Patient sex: M
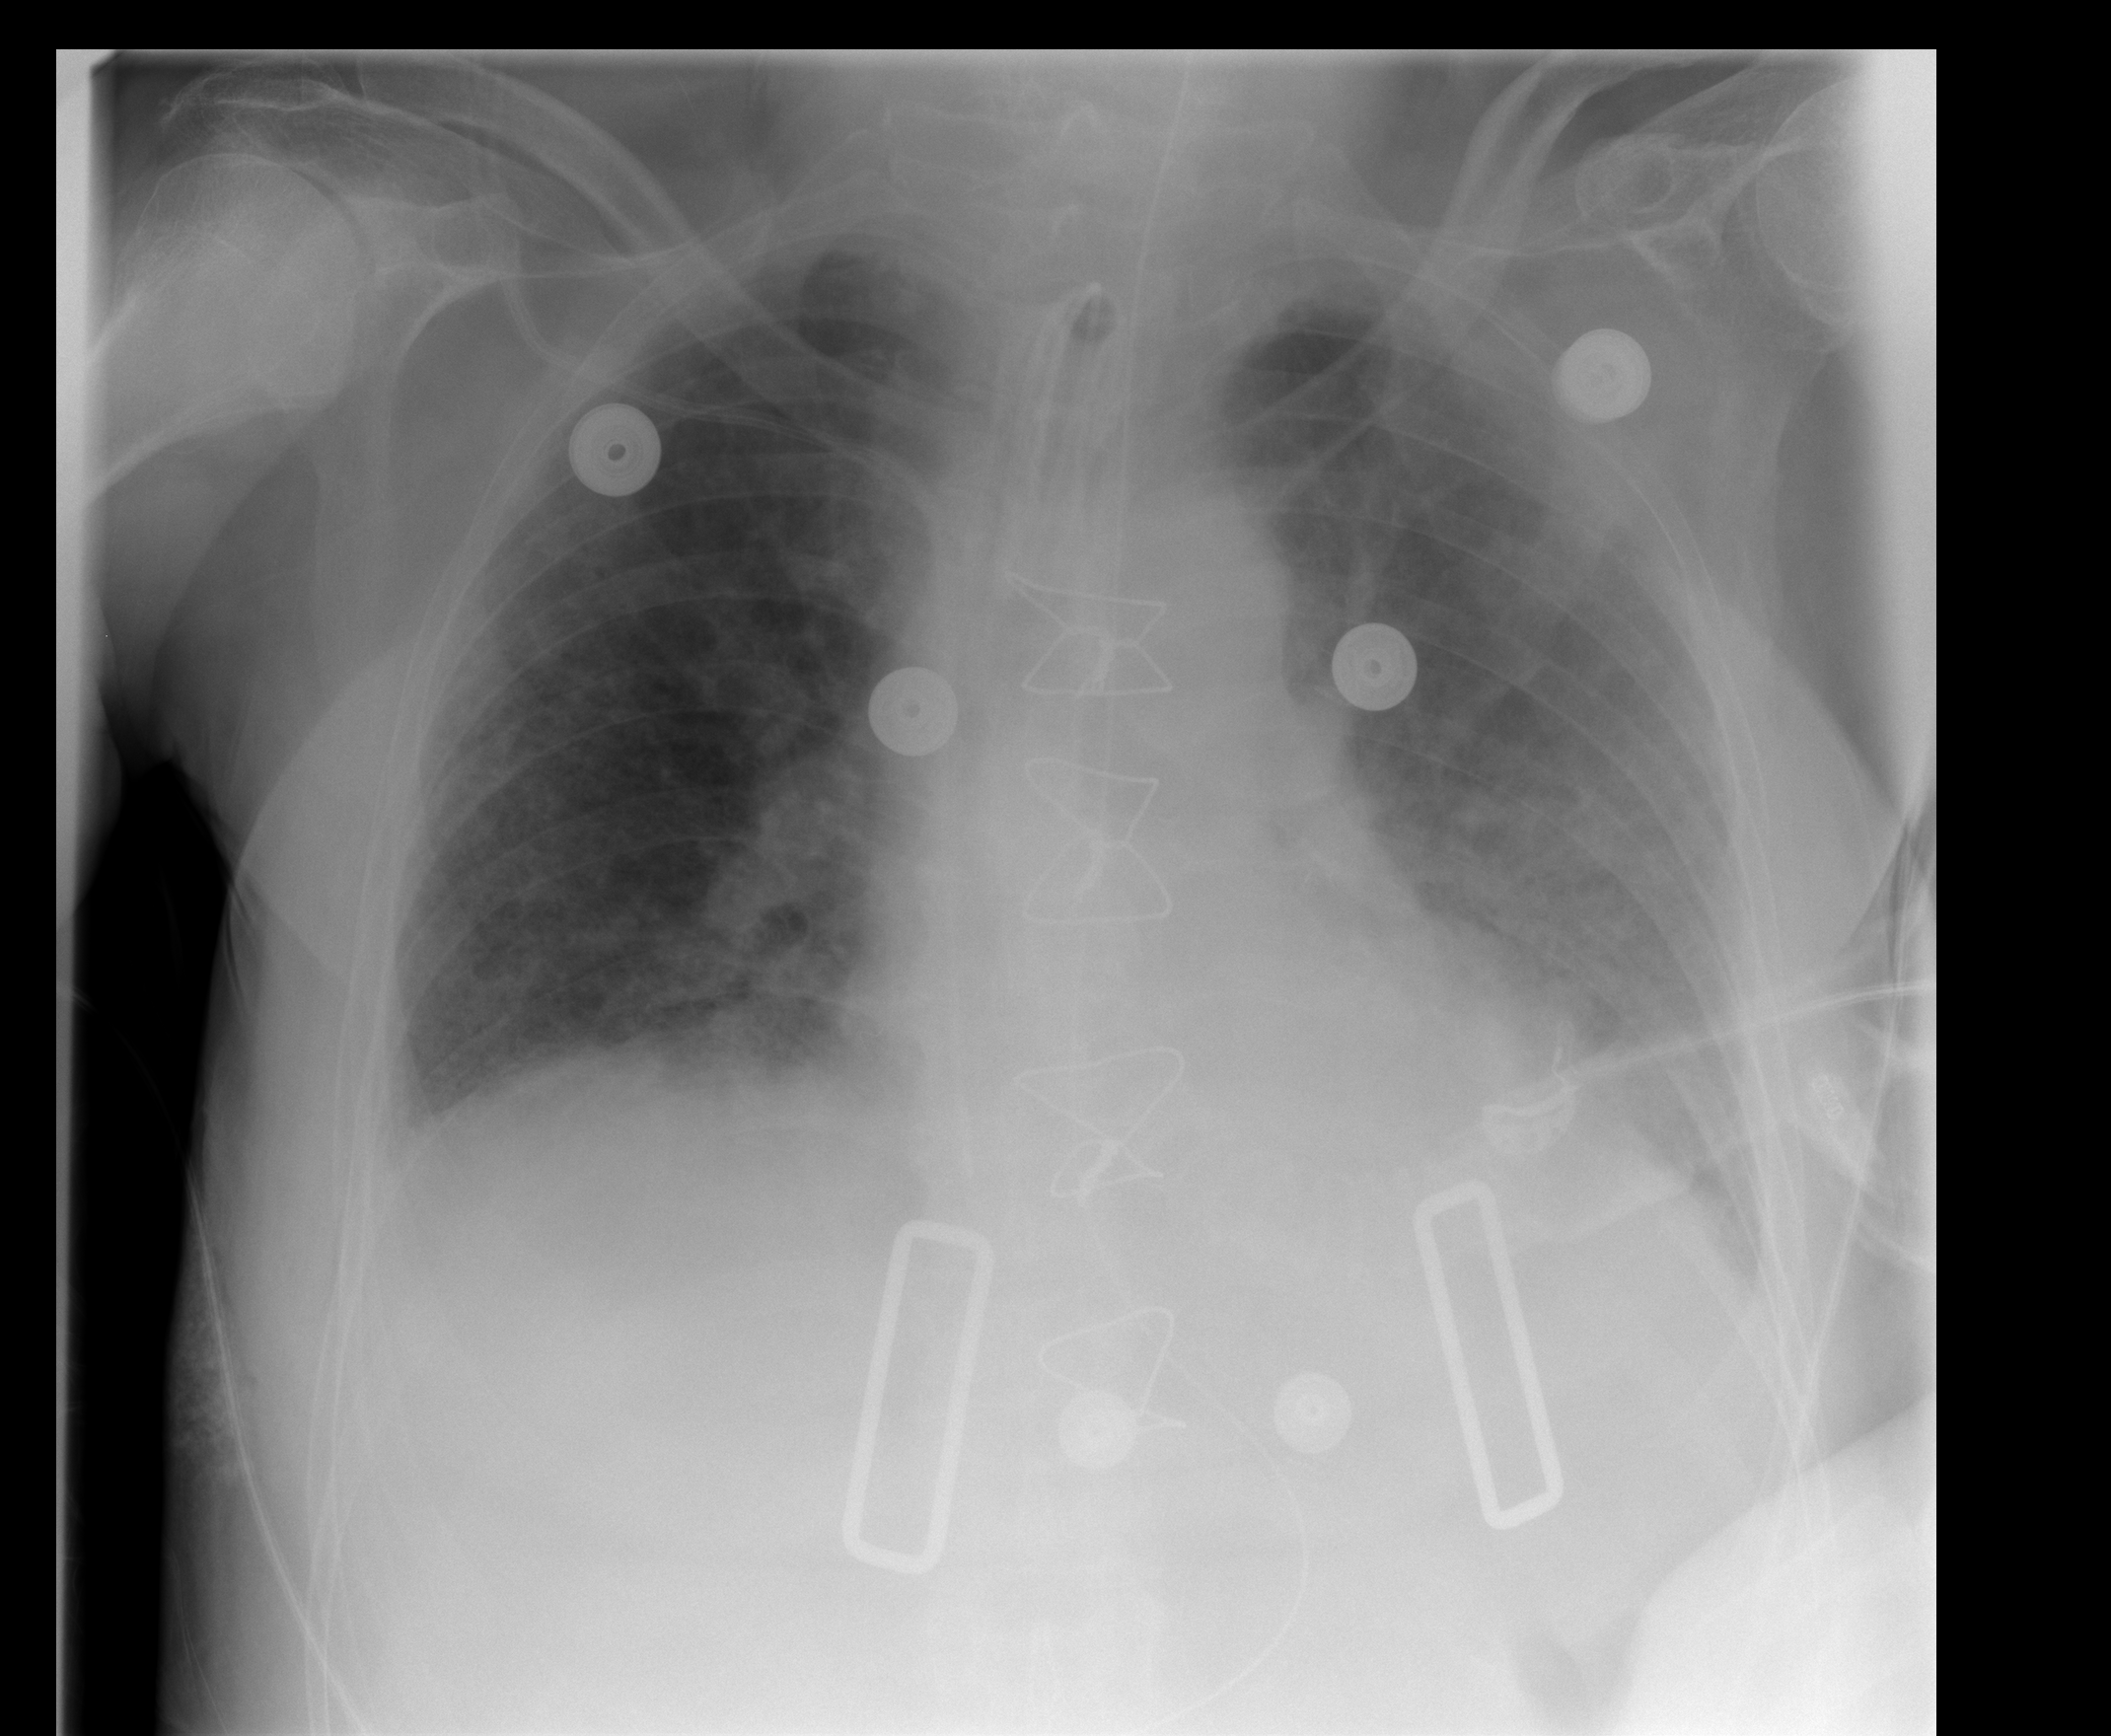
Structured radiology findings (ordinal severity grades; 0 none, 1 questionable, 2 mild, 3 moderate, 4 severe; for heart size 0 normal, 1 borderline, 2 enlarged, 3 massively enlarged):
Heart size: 2
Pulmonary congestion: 2
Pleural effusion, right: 1
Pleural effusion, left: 1
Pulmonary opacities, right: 2
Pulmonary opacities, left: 3
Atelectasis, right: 2
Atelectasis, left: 2